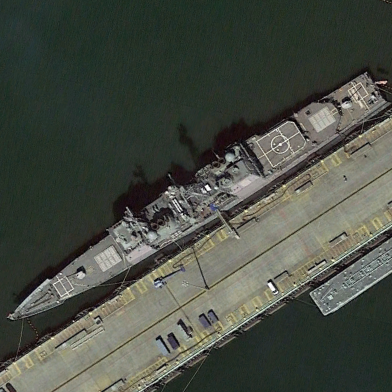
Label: cruiser